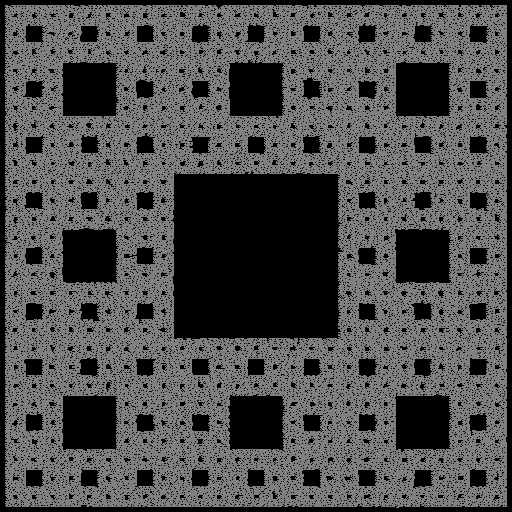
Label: sierpinski_carpet